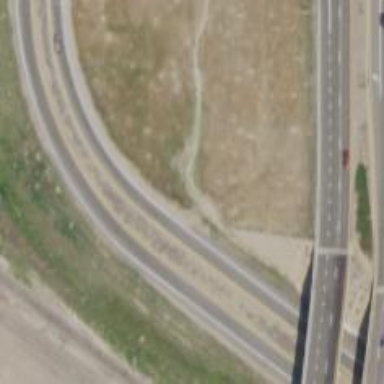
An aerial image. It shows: Asphalt road with primary link designation.